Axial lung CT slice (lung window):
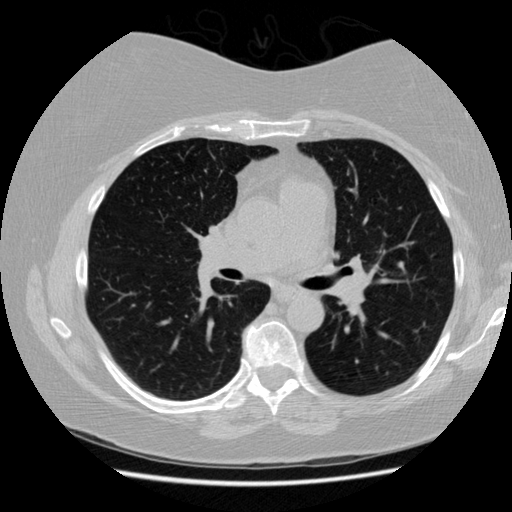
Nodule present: no